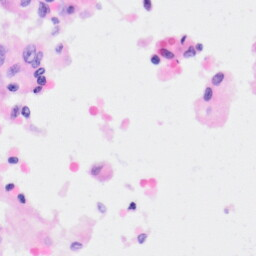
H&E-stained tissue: Kidney